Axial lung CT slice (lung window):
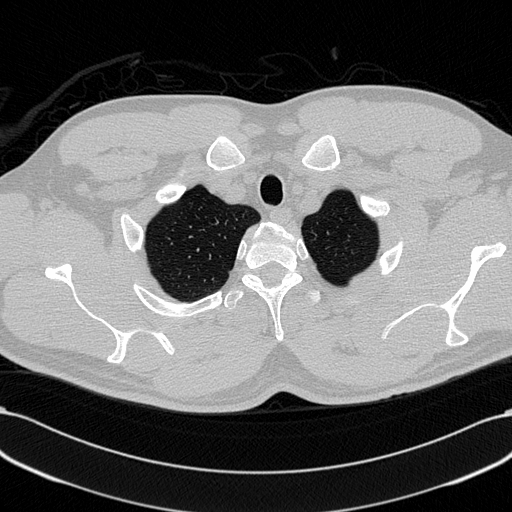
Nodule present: no